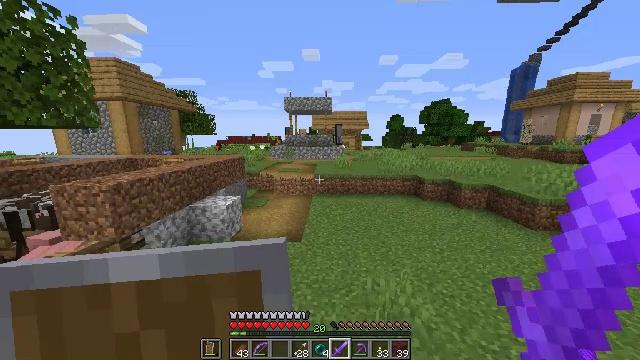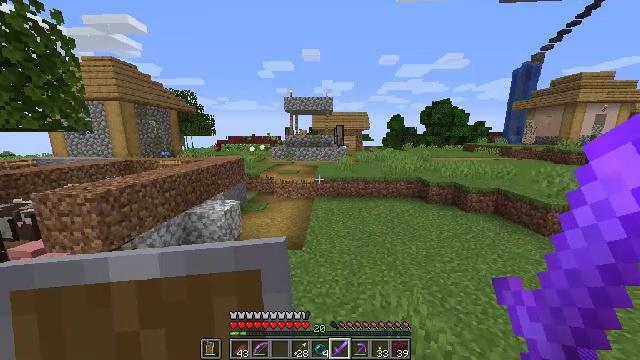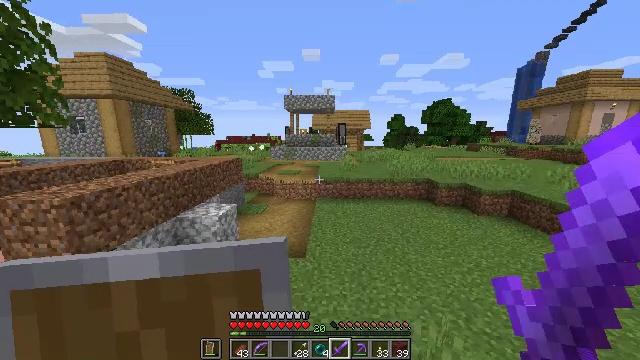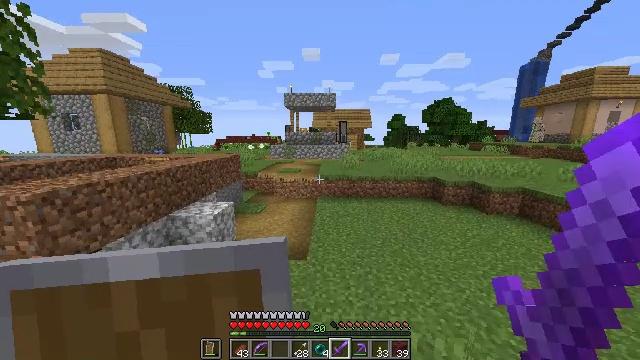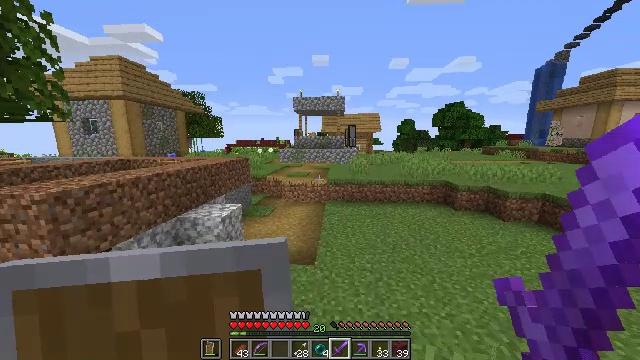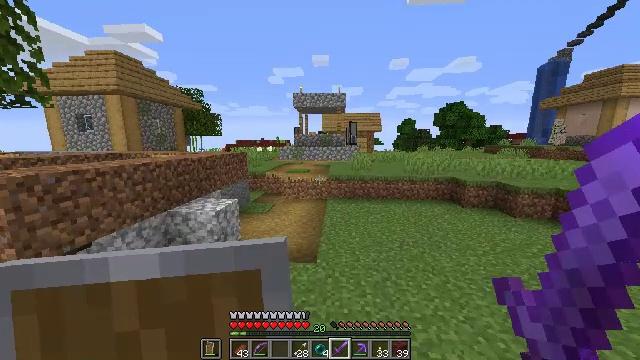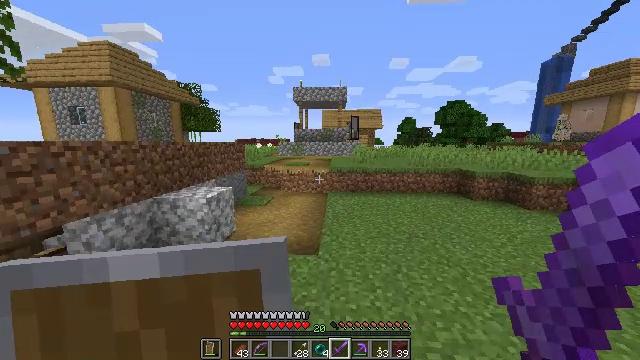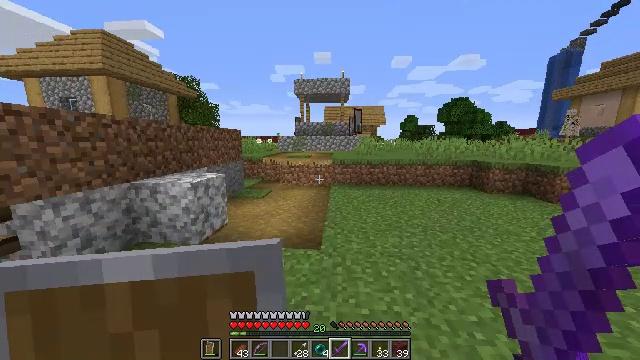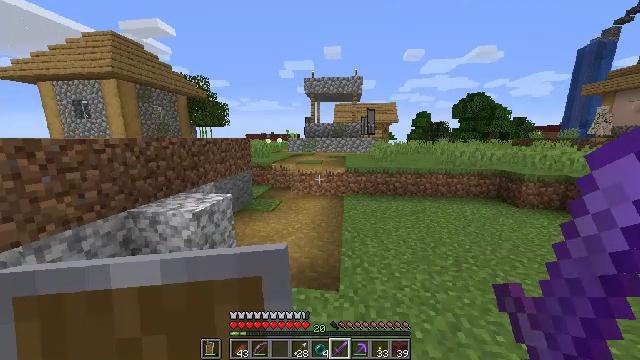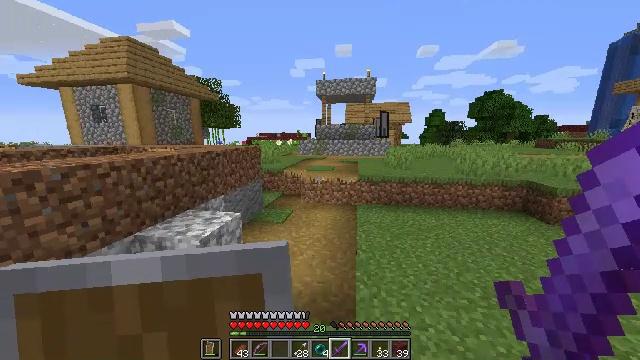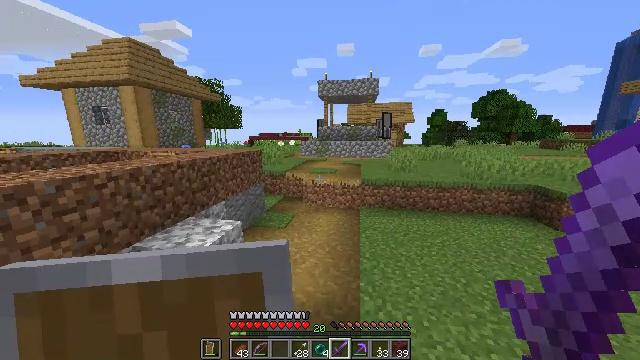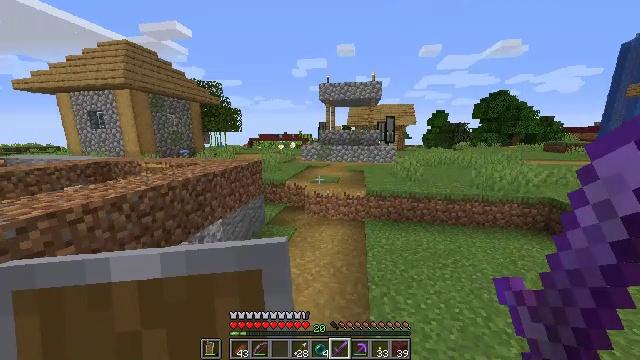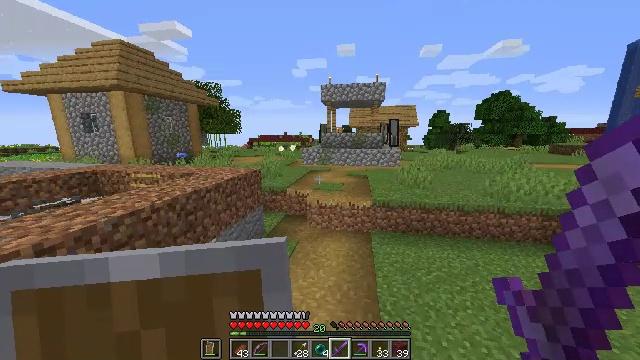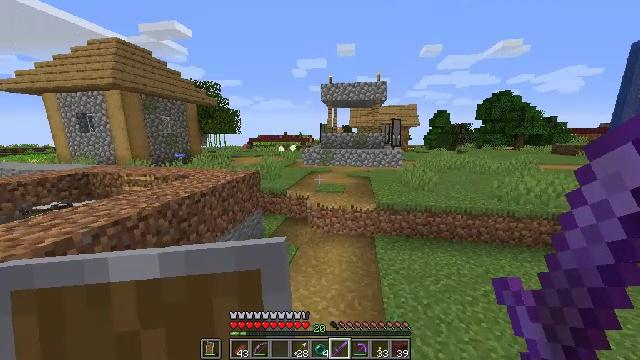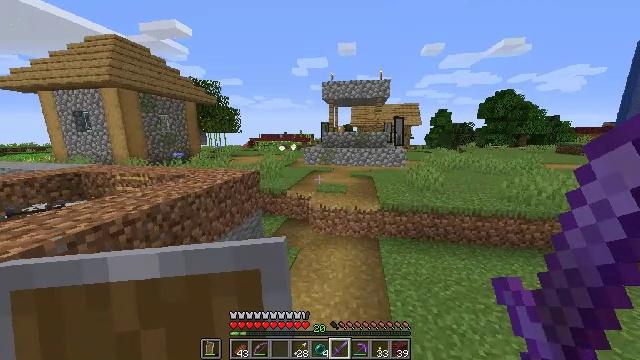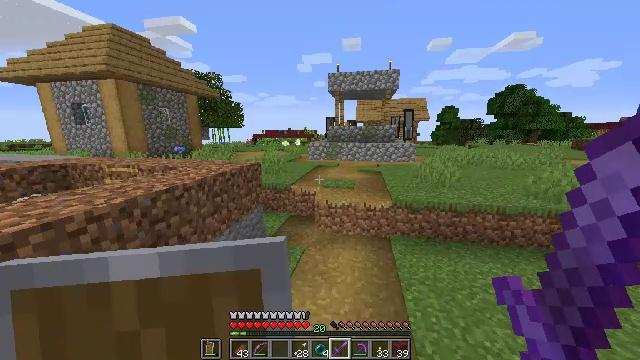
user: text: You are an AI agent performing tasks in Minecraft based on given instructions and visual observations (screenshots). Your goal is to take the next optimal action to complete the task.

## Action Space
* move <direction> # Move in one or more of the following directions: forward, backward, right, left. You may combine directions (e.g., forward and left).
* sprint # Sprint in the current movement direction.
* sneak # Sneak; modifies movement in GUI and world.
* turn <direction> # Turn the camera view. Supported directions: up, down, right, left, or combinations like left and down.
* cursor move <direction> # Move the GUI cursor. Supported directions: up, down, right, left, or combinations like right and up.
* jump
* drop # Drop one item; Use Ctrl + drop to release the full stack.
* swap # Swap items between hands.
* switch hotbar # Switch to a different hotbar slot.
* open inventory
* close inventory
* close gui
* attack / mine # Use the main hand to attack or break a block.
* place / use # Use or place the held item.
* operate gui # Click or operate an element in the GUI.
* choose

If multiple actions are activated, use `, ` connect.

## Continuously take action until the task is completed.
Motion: motion action
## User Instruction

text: Process blaze rods into blaze powder in the crafting area.
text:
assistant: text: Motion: move forward, jump
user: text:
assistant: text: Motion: move forward, jump
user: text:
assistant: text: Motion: move forward, jump
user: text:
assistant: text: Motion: move forward, turn left and up, jump
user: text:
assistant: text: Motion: move forward, jump
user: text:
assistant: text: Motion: move forward, jump
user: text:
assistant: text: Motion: move forward, jump
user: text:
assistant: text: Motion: move forward and move left, turn left and down, jump
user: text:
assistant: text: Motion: move forward and move left, turn left, jump
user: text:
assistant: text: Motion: move forward and move left, jump
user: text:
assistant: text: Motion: move forward, jump
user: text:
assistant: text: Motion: move forward, jump
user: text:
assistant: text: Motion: move forward
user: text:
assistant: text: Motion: move forward
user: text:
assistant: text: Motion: move forward, turn left
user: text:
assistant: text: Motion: move forward
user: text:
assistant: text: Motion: move forward
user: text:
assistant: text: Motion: move forward
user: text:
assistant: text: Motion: move forward
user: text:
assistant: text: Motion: move forward
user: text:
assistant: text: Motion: move forward
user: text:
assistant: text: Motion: move forward
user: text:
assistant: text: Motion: move forward, turn left
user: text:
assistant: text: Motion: move forward
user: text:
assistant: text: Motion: move forward
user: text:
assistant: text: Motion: move forward, turn left and down
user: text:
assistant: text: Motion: move forward, turn left and down
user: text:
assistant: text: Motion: move forward, turn left
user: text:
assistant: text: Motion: move forward, turn left
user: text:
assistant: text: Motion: move forward, turn left